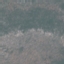
Land use / land cover class: HerbaceousVegetation